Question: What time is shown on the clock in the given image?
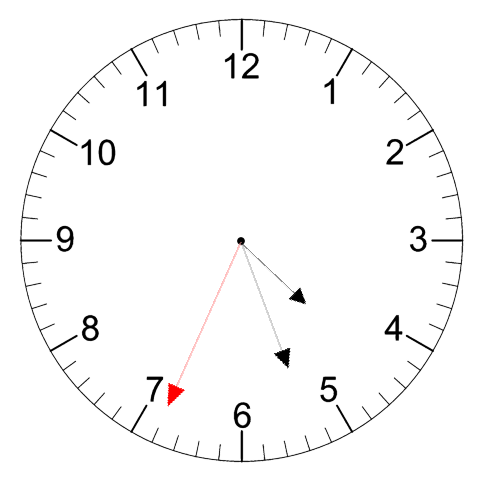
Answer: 04:26:34